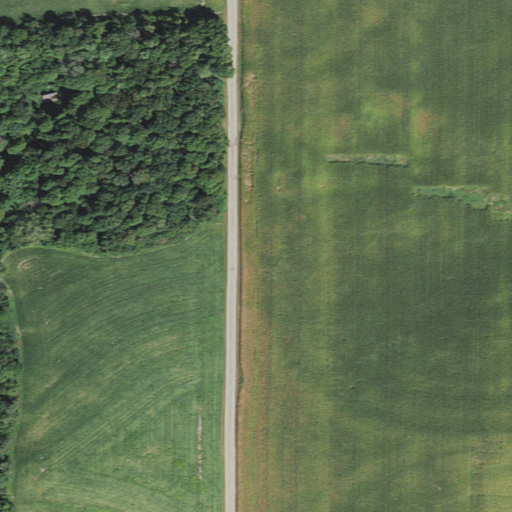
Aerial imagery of ridge(s) in Wisconsin named Pleasant Ridge containing cultivated crops, deciduous forest, open development, medium intensity development, and low intensity development